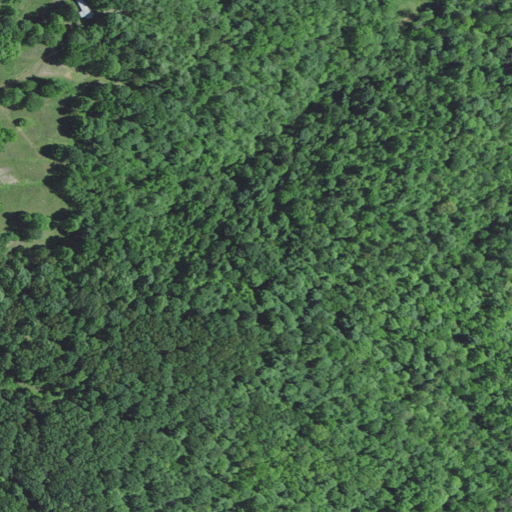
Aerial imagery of ridge(s) in Kentucky named Brown Ridge containing deciduous forest, grassland, and pasture